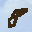
Label: 8